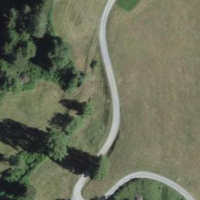
EUNIS habitat code: 24
Species observed at this site:
Pimpinella major